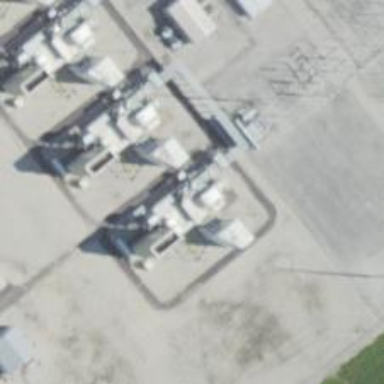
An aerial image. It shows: Gas turbine power generator.